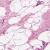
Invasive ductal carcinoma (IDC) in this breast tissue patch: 0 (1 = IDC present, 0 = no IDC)